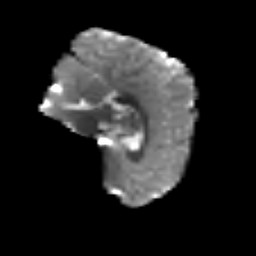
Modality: T2w
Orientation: sagittal
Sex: female
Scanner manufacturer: siemens
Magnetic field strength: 3 T
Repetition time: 5 s
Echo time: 0.071 s